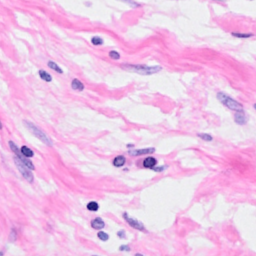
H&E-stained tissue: Breast